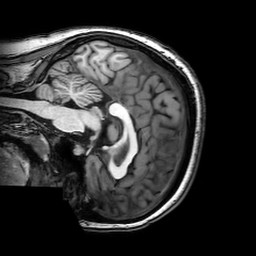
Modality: T1w
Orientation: sagittal
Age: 23
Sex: female
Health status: healthy
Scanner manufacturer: philips
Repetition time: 0.00817 s
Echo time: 0.00374 s